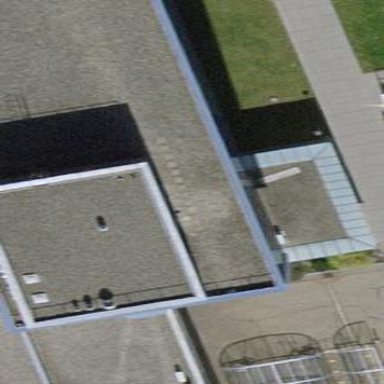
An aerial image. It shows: Office building.